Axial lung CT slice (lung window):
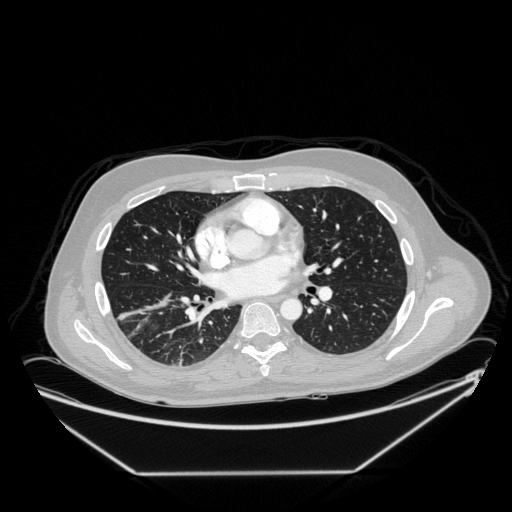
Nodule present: no